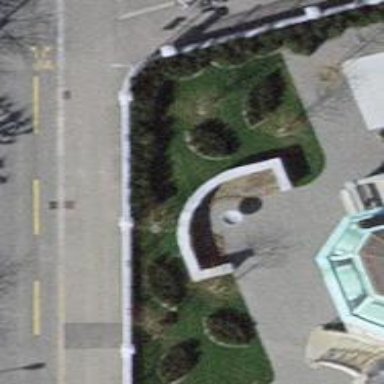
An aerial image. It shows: Fountain.